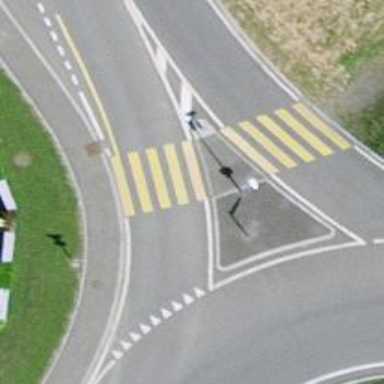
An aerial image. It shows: Uncontrolled crossing on the road.